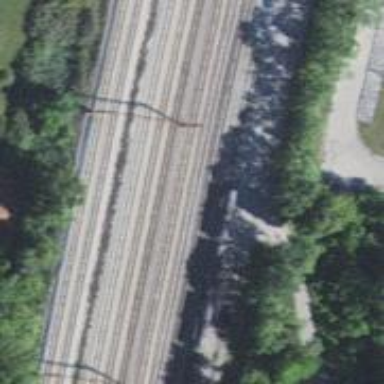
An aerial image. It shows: Railway line running on embankment.